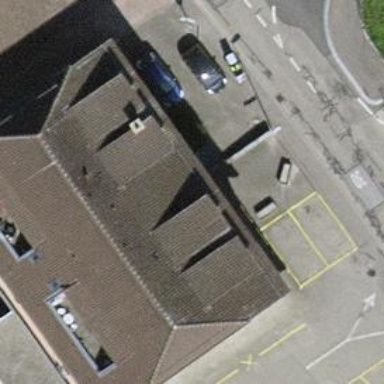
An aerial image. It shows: Post box.